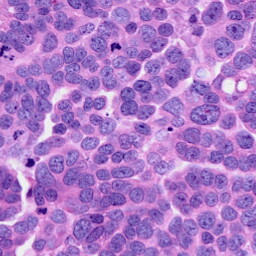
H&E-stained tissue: Ovarian